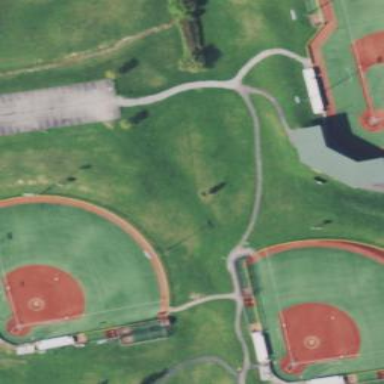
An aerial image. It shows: Baseball stadium for sports and leisure activities.